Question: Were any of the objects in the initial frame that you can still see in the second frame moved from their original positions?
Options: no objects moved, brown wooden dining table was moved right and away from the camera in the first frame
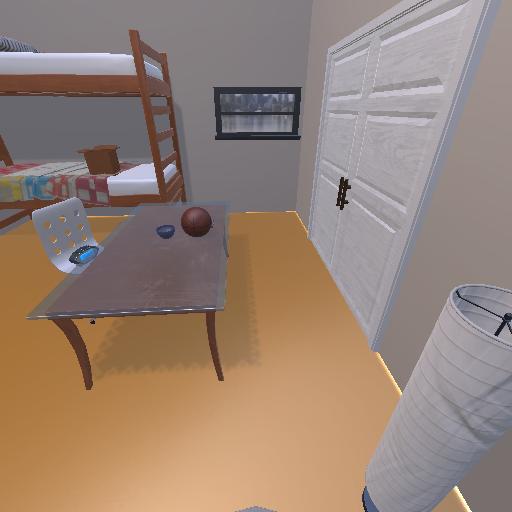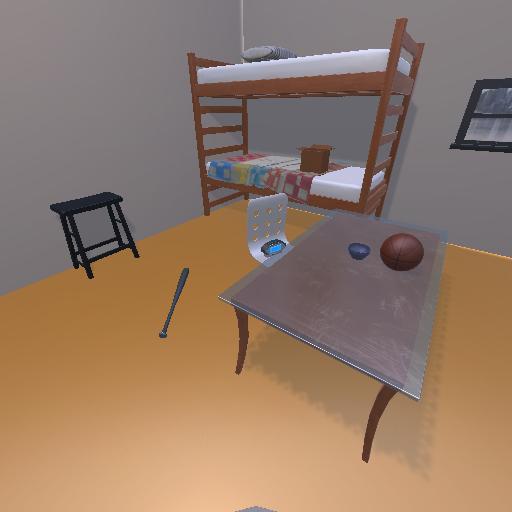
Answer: no objects moved